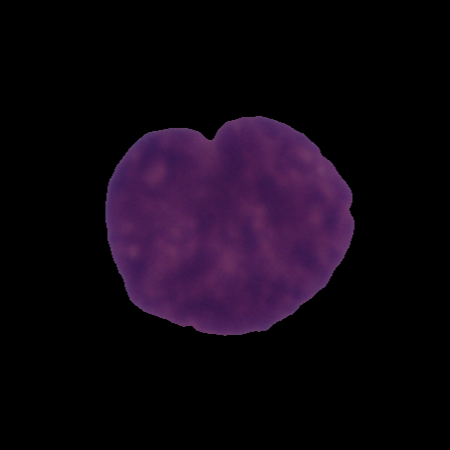
Label: cancer